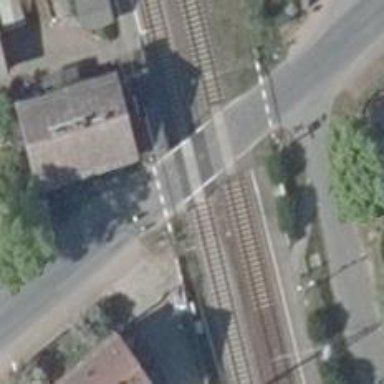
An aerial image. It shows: Level crossing with full barrier system and saltire markings.